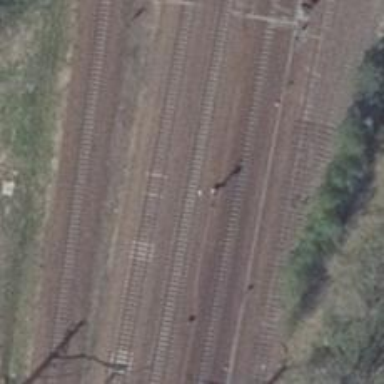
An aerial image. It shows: Railway signal.